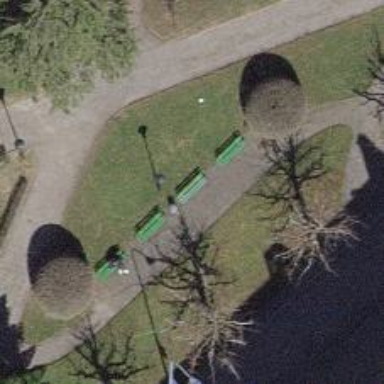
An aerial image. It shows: Bench for seating.